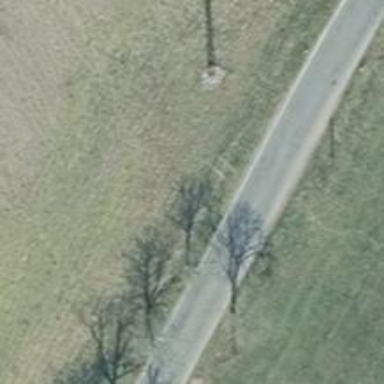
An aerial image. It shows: Avenue lined with broadleaved deciduous trees.